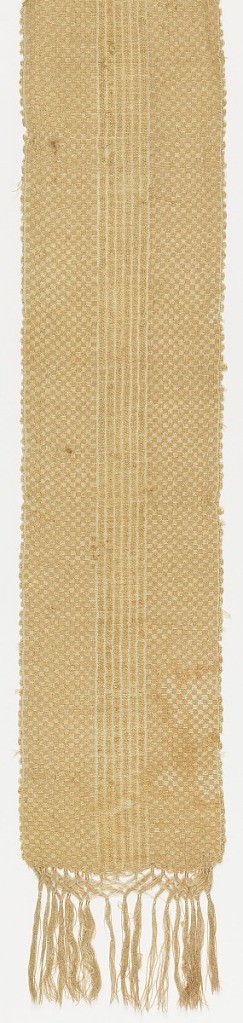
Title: Sash
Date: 19th century
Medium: silk Technique: plain compound weave
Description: Sash with a broad band of checkered squares in two shades of tan on either side of thin stripes in the center, also in shades of tan. Knotted warp fringe at one end.